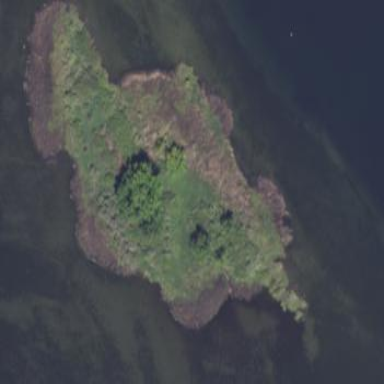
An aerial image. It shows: Image showing island.